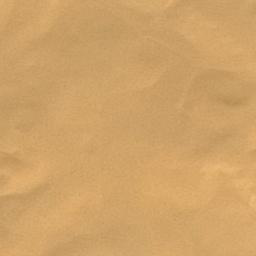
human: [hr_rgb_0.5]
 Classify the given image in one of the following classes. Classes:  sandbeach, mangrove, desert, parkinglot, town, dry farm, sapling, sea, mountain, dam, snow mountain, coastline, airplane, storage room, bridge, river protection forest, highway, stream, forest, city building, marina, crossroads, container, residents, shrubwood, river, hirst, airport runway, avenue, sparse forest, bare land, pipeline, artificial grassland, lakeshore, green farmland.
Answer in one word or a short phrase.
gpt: desert